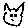
Label: cat